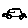
Label: car